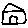
Label: house